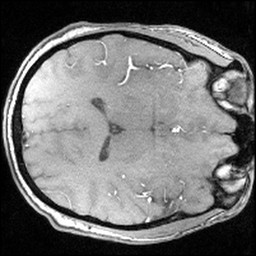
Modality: angio
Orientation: axial
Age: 27
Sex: male
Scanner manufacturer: siemens
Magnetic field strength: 3 T
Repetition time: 0.025 s
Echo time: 0.00334 s